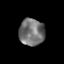
Tissue: prostate
Cell type: T cells
Senescence score: 0.3292
Nuclear area (px): 667
Mean DAPI intensity: 115.282